Interaction volume radius: 10 \u00c5
Interaction volume height: 50 \u00c5
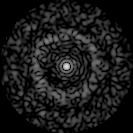
Disorder parameter: 0.8263